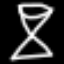
Label: hourglass